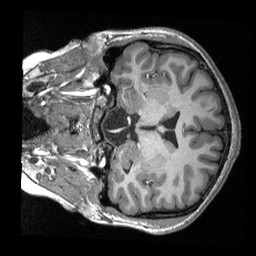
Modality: T1w
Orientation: coronal
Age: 20
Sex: female
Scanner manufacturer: siemens
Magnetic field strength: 3 T
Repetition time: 2.3 s
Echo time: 0.00308 s